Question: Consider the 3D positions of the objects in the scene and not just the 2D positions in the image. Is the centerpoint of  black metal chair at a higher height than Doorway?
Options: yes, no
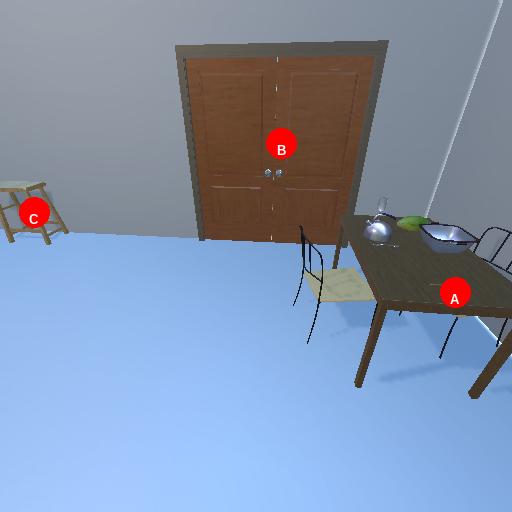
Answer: yes